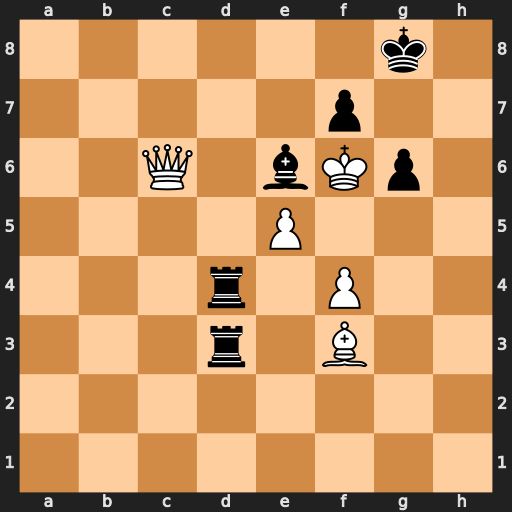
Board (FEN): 6k1/5p2/2Q1bKp1/4P3/3r1P2/3r1B2/8/8
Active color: w
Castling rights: -
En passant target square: -
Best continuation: Be4 Rxe4 Qxe4 Ra3 Qc6 Kh7 f5